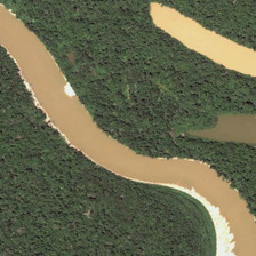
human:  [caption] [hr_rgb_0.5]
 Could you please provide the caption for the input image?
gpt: The shore of this yellow river is partly sand in this lush green forest.

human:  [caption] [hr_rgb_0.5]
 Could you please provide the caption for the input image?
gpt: In this lush green forest, part of the Bank of the Yellow River is sand.

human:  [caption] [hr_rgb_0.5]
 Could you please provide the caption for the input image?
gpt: there is a river and two narrow long lake in the rainforest .

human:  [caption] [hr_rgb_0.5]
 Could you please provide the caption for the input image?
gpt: This yellow river bank is partially sand in this lush forest.

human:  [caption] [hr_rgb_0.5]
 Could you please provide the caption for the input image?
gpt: In the evergreen forest, part of the Yellow River bank